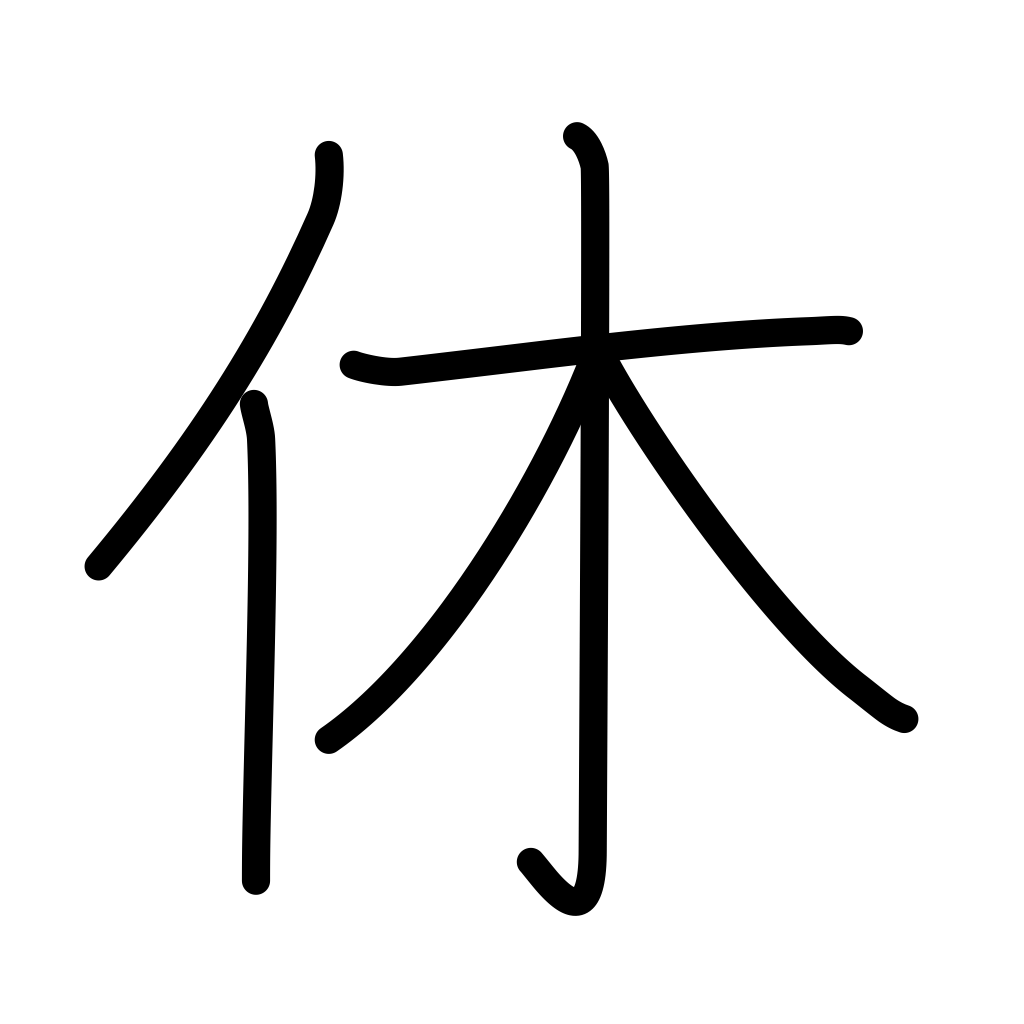
Meaning: rest, day off, retire, sleep